Question: I have an audio file , which represent the sound of a motor running at 2500rpm my aim is to get the period of this signal, so I can automaticlly tell what is the motor speed is. To do that I take a part of the signal and run get it autocorrelation , hopping that this willl tell the period of the singal! but I just don't get it :
here is a part of my code :
'''
clear;
clc;
[x0,Fs] = audioread('_2500.wav');
x= x0(1:2000,1);
xc = xcorr(x);
clf;
subplot(3,1,1);
plot(x);
subplot(3,1,2);
plot(xc);
[peaks,locs] = findpeaks(xc);
hold on
subplot(3,1,3)
plot(xc(locs),'ro');
'''
and here are the plot :

and how should I consider the sampling frequency, which is : 44100 ?
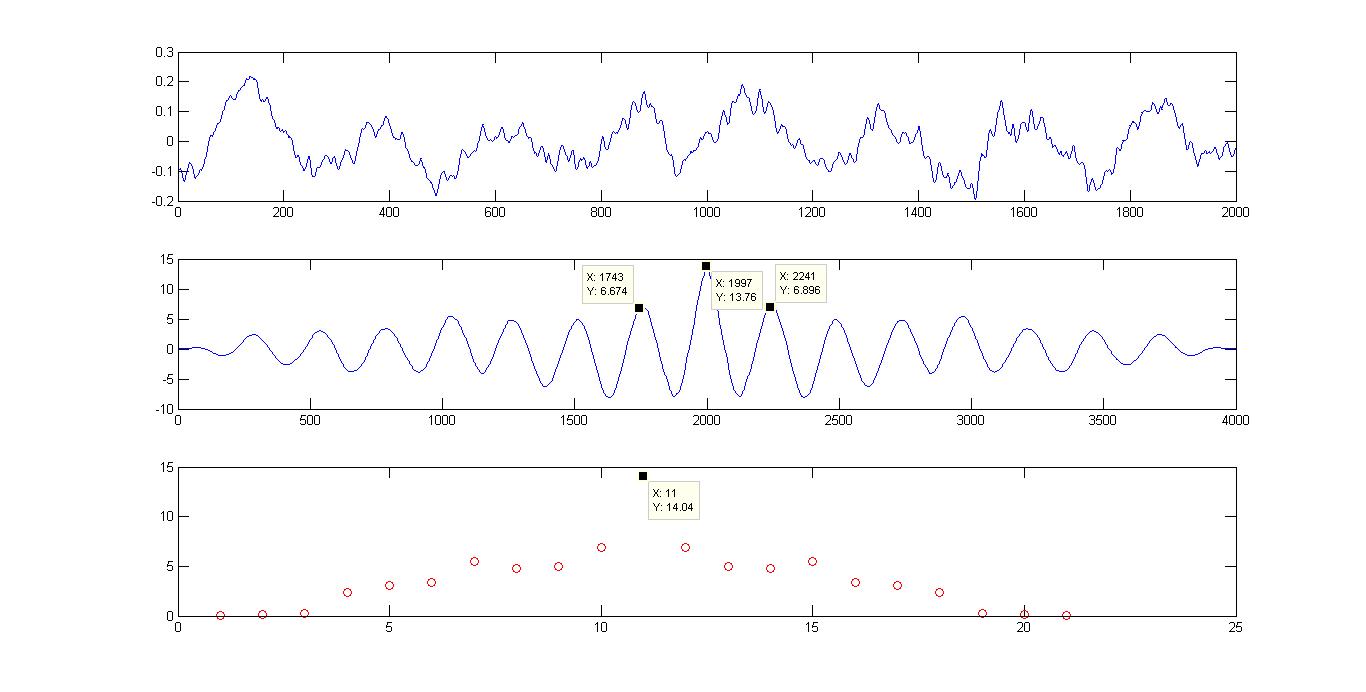
Answer: You can use the autocorrelation or FFT of the signal to find where is the maximum:
'''
% Parameters
Fc = 1e1;
Fs = 1e3;
% Signal
t = 0:1/Fs:1;
x = sin(2*pi*Fc*t);
% FFT
Y = abs(fft(x));
[~,I] = max(Y(1:floor(end/2)));
% Frequency and period
F = I-1;
T = 1/F;
% Plot
figure;
subplot(2,1,1); plot(t,x);
subplot(2,1,2); plot(Y);
disp(['The frequency is ',mat2str(F),'Hz, and the period is ',mat2str(T),'sec.']);
'''
<URL> post are related.